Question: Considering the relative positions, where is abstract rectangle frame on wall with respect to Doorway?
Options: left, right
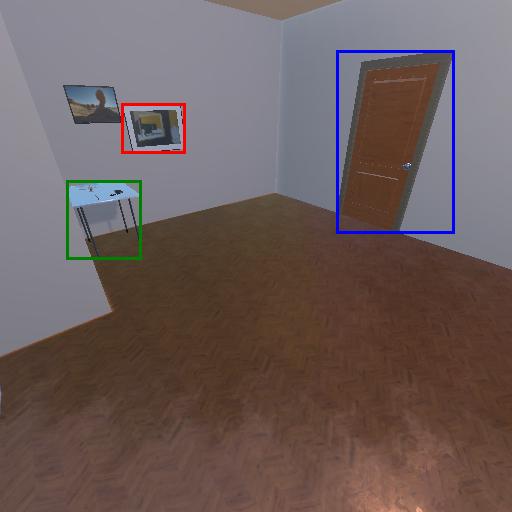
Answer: left